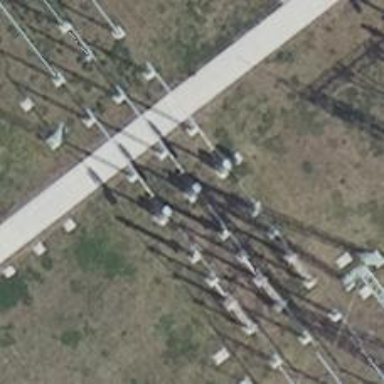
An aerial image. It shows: Outdoor switch with three cables connected.